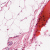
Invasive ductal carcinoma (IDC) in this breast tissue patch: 0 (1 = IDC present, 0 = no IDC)